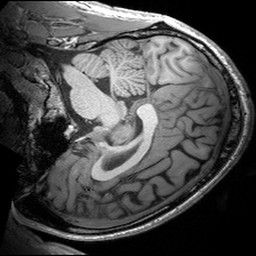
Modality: T1w
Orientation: sagittal
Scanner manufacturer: siemens
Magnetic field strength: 3 T
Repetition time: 2.53 s
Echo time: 0.00299 s